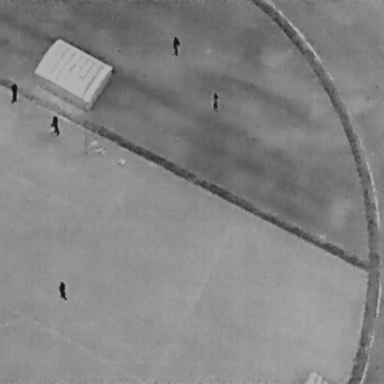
There are five People in the infrared image.